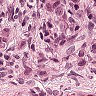
Metastatic tissue present: yes